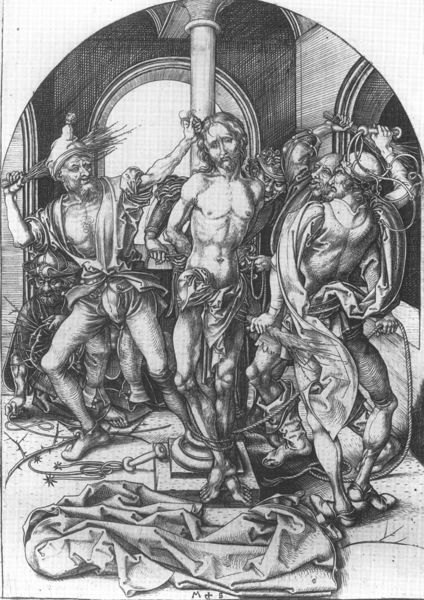
Titel: Die Geißelung Christi
Künstler: Martin Schongauer
Schlagwörter: körper, mann, nackt, weiß, brust, grau, männer, schwarz, säule, zeichnung, tuch, strick, renaissance, bogen, perspektive, kette, grafik, seile, soldaten, lendentuch, schraffur, stich, stöcke, peitsche, christus, jesus, kreuzigung, schlagen, rute, fessel, peitschen, passion, kreuzweg, geißelung, geißel, druck#, jesus schlagen bestrafung gefesselt verhöhnen leid, raum säulen, geissselung